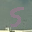
Label: 5